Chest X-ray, PA view. Patient: 68 years old, sex M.
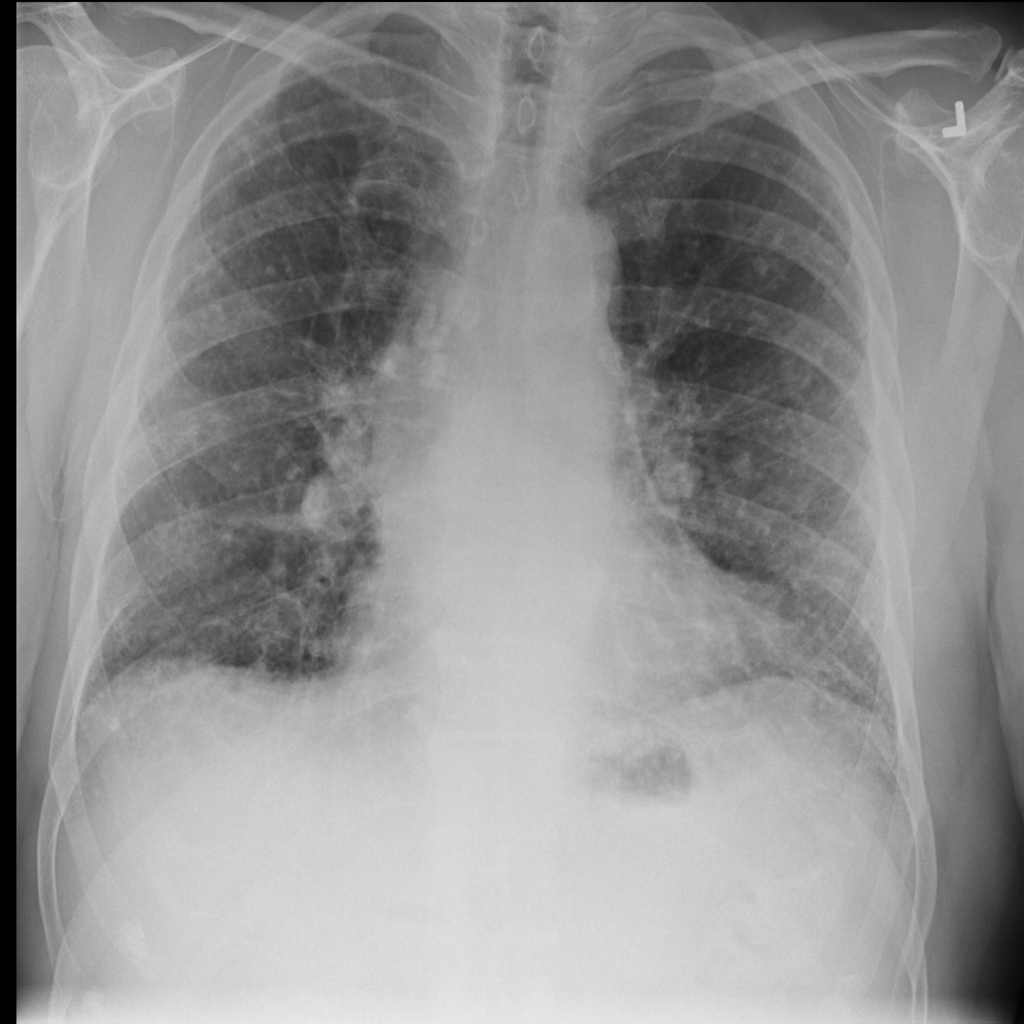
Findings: Nodule